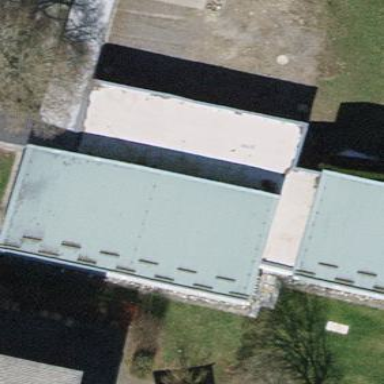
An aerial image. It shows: School building.